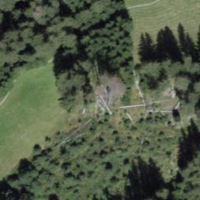
EUNIS habitat code: 43
Species observed at this site:
Orchis mascula
Plantago media